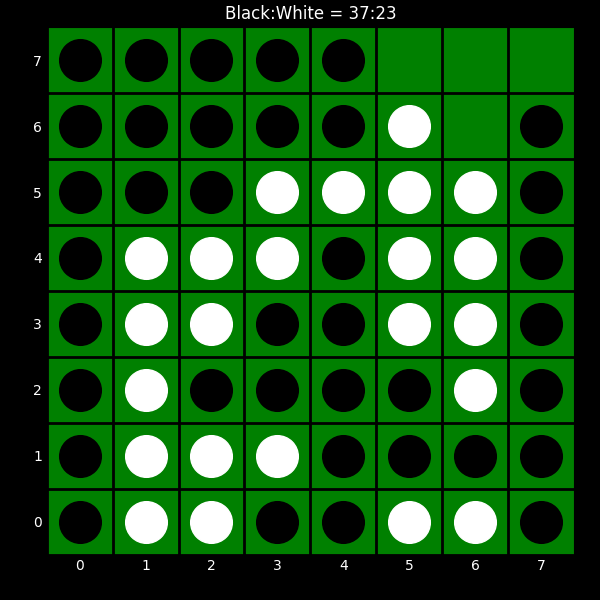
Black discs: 37
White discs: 23